Question: i am trying design a thumbnail with the latest pictures uploaded in my site. In the project use bootstrap twitter.
The thumbnail works fine, except by a little detail. The thumbnail contains 3 rows with 4 columns, in the second row, exist a space in the first,second and third list place. It is a screen:

The html code is generated with Smarty, it is the code, and works fine:
'''
<ul class="thumbnails lastFotos">
{foreach from=$last_fotos item="foto"}
<li class="span1"><a class="thumbnail"><img src="{$BASE_URL}/assets/img/galeria/{$foto.Nombre}" alt="{$foto.Nombre}"/></a></li>
{/foreach}
</ul>
'''
Thumbnails, thumbnail and span1 are classes of Bootswrap, whereas that lastFotos is a class created for my, to change some configuration of Bootstrap:
'''
ul.lastFotos{ margin-left: 22px; }
ul.lastFotos li{ display: inline; margin-bottom: 7px; margin-left: 5px; }
ul.lastFotos li a{ border-radius: 0; padding: 2px; }
ul.lastFotos li a:hover{ border-color: #8e84b8; }
'''
Any ideas ?.
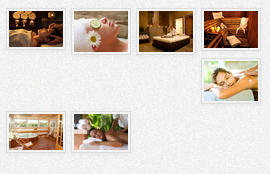
Answer: this is because image are of different sizes, give a 'height' to 'list' or 'image' it will fix it
like
'''
ul.lastFotos li {height:60px;}
'''
or
'''
ul.lastFotos li img{width:60px;height:60px;}
'''